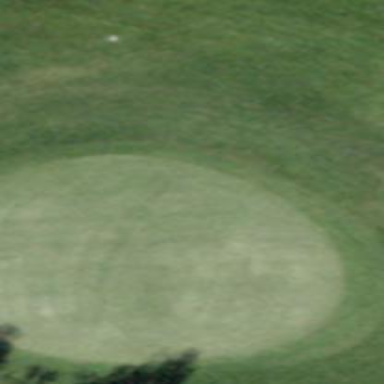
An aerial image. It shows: Green golf area with grass land use.